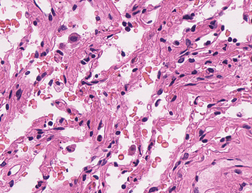
Tumor epithelial tissue: no
Tumor-associated stroma tissue: no
Normal tissue: yes